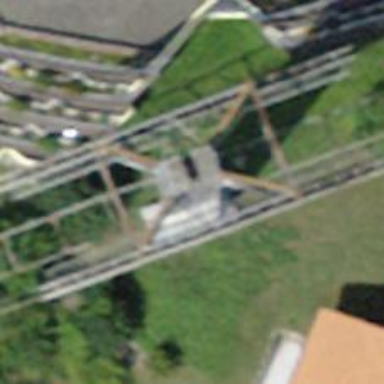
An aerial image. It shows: Cable car.